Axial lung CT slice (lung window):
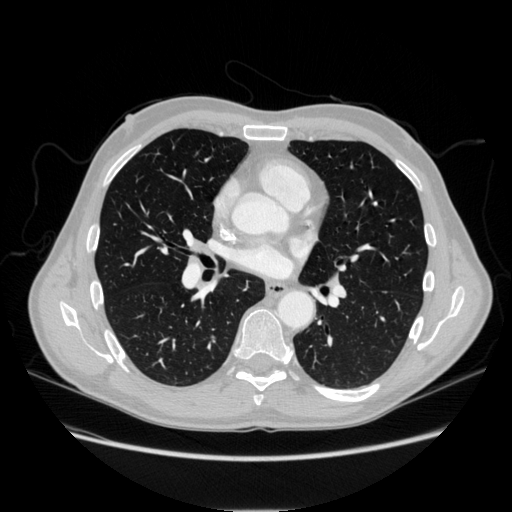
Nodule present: yes
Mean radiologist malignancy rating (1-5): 2.75